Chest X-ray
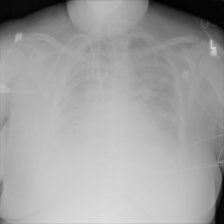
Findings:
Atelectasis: negative
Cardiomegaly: negative
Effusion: negative
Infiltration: negative
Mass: negative
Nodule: negative
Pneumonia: negative
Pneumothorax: negative
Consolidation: negative
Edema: negative
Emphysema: negative
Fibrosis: negative
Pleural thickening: negative
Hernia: negative